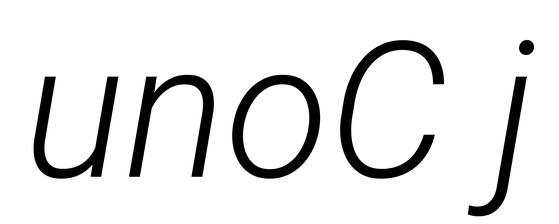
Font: Roboto-Italic_Light_Italic